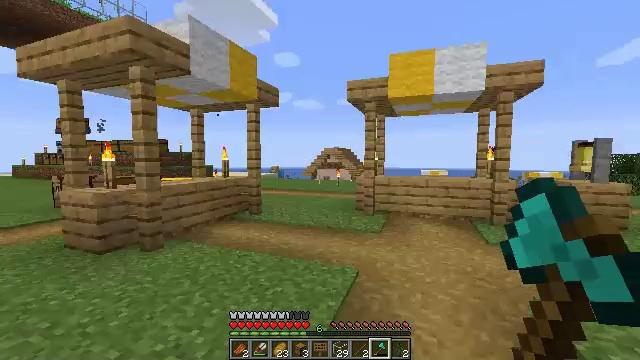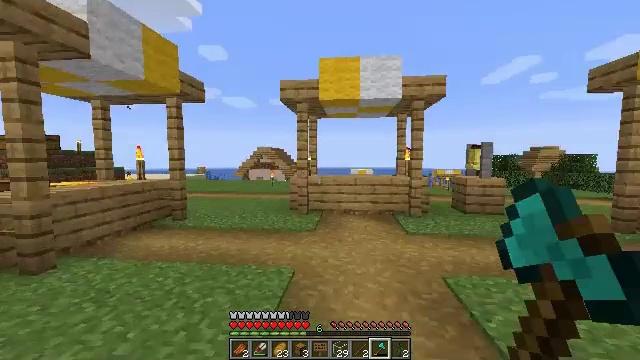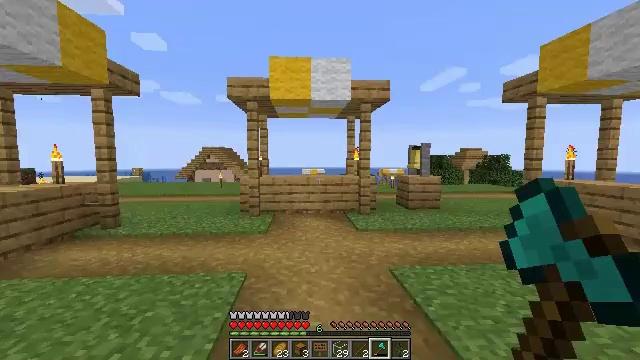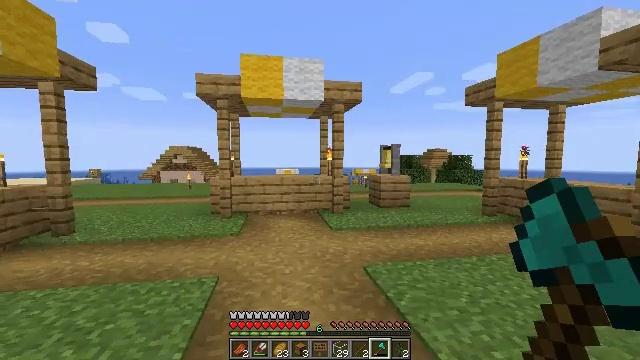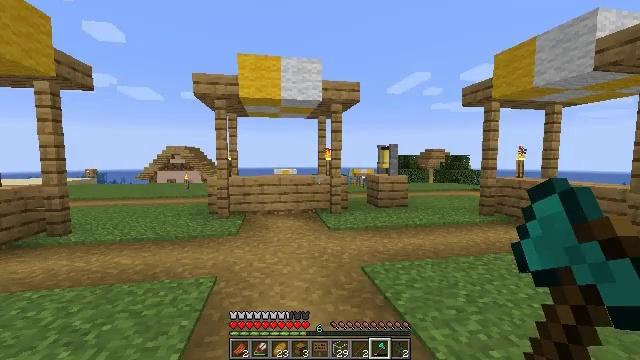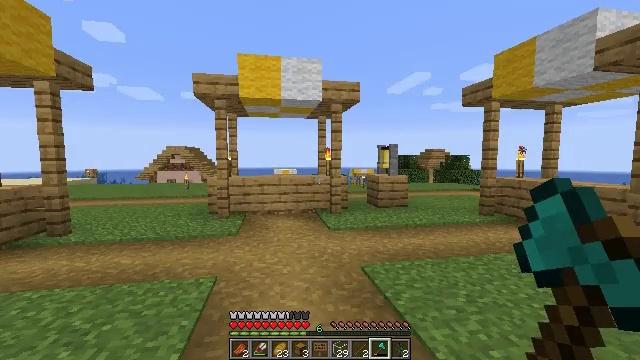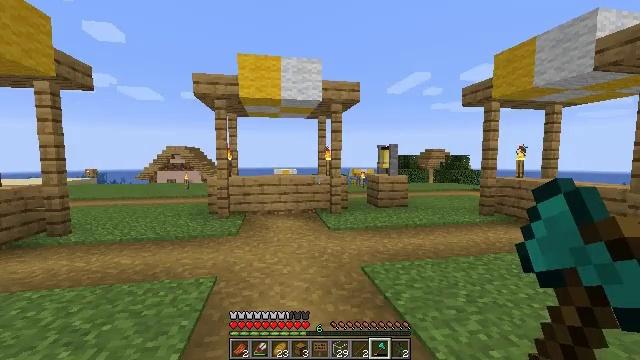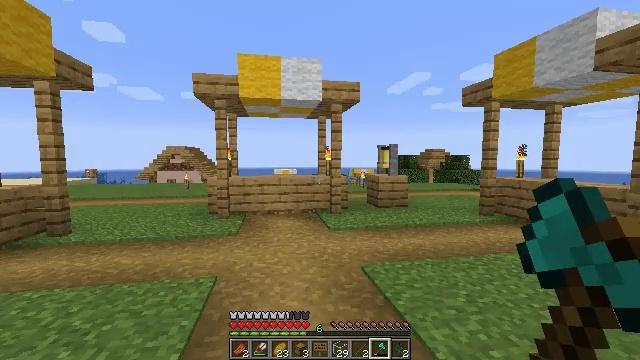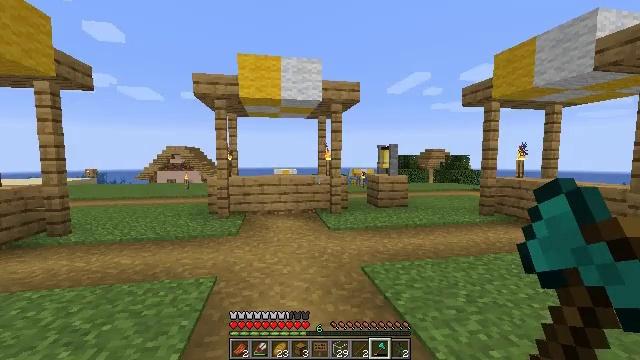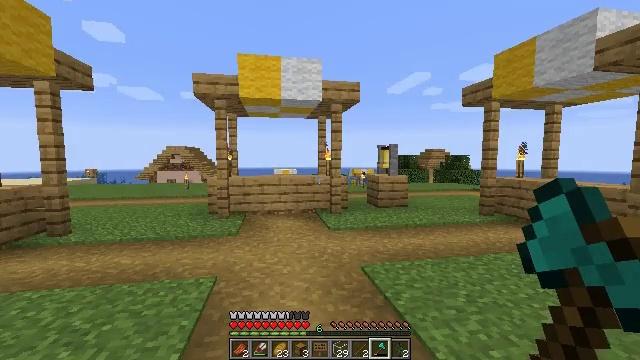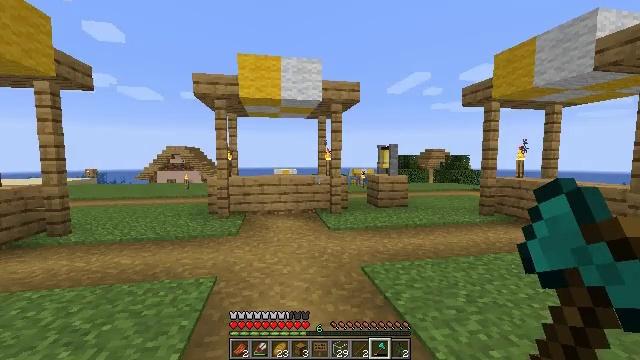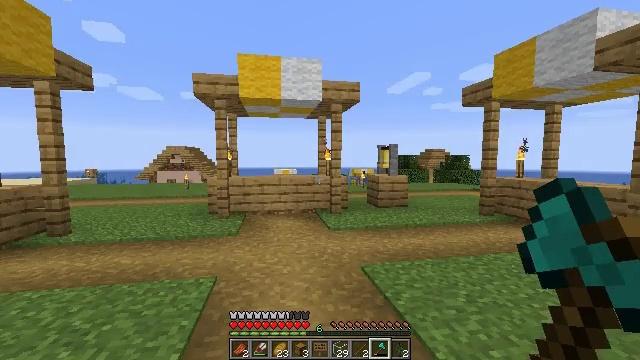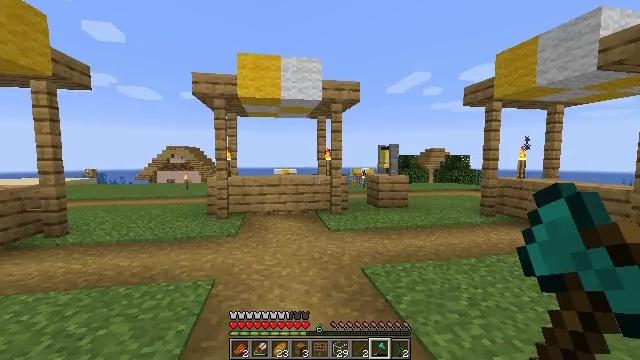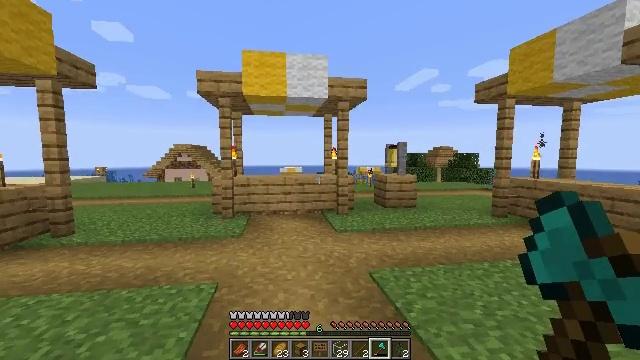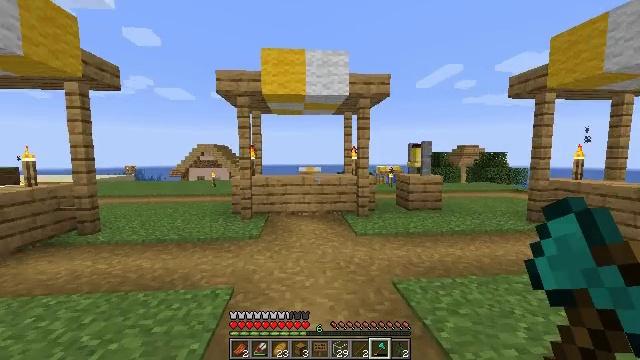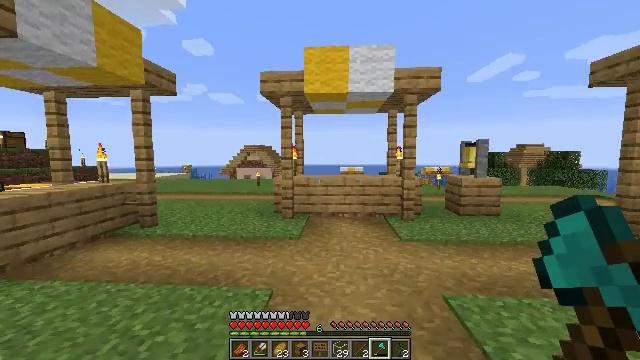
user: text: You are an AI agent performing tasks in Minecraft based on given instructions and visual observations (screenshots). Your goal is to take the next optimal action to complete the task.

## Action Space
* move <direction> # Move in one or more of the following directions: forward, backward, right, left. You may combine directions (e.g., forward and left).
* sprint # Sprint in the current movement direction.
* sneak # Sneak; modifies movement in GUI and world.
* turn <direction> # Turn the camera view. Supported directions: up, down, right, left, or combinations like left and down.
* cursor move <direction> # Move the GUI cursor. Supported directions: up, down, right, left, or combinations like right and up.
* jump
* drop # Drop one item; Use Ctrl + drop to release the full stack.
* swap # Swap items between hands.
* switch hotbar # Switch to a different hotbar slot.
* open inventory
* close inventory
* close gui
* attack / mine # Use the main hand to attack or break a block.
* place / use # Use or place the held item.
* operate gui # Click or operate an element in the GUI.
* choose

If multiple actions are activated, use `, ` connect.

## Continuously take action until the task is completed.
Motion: motion action
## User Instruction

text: Attack the torch to pick it up.
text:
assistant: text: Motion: turn right
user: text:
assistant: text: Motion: turn right
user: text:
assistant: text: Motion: turn right
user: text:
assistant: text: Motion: no_op
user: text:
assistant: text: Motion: no_op
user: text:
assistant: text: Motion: no_op
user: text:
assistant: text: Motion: no_op
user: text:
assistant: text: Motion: no_op
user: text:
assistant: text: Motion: no_op
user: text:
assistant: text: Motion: no_op
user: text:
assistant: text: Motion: no_op
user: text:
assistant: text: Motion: move forward
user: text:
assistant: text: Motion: move forward, turn left
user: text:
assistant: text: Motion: move forward, turn left
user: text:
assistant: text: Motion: move forward, turn left
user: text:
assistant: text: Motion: move forward, turn left
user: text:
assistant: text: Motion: move forward, turn left
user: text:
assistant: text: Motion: move forward, turn left
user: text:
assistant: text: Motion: move forward, turn left
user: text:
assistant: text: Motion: move forward, turn left
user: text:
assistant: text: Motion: move forward, turn left
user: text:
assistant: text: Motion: move forward, turn left
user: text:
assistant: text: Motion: move forward and move right, turn left
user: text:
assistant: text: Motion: move forward and move right, turn left
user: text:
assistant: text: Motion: move forward and move right, turn left
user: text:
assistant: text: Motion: move forward and move right, turn left
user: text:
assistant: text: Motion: move forward and move right, turn left
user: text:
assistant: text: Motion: move forward and move right, turn left
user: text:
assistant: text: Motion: move forward and move right, turn left
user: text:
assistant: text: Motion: move forward and move right, turn left